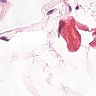
Metastatic tissue present: no